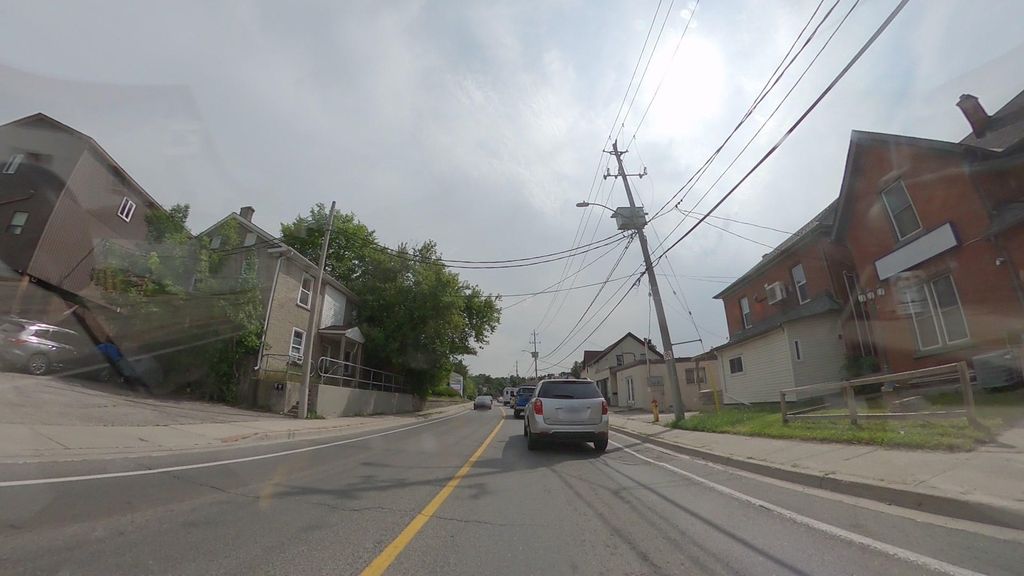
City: kitchener-waterloo